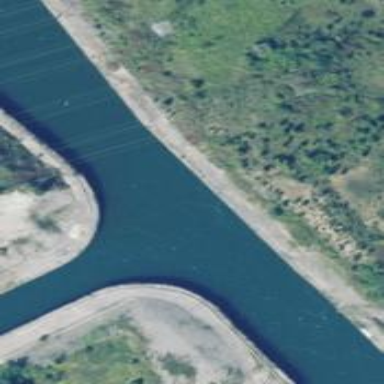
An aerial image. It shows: Canal.